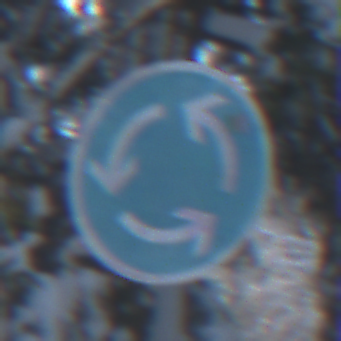
Verkehrszeichen: Kreisverkehr
Umgebung: Outdoor, Nature
Tageszeit: MorningAfternoon
Wetter: Clear
Licht: Natural
Jahreszeit: Winter
Kontrast: LowContrast